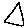
Label: triangle